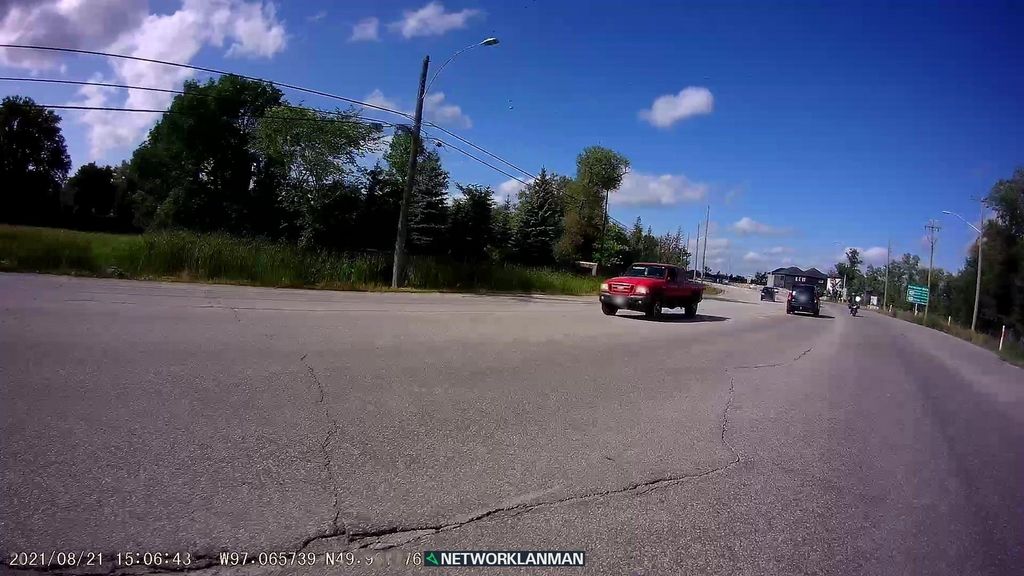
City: winnipeg